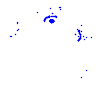
Particle: pion